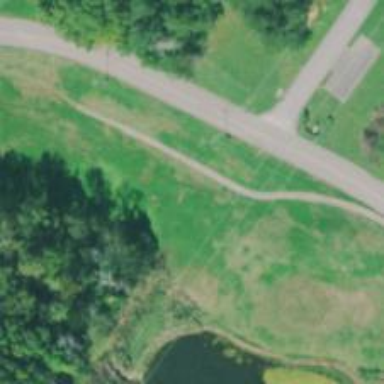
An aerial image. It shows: Golf cartpath that is also road path.